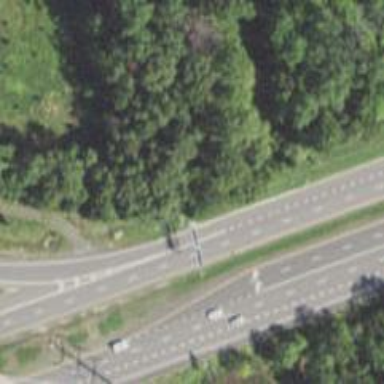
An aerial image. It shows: Expressway with asphalt surface classified as trunk highway.